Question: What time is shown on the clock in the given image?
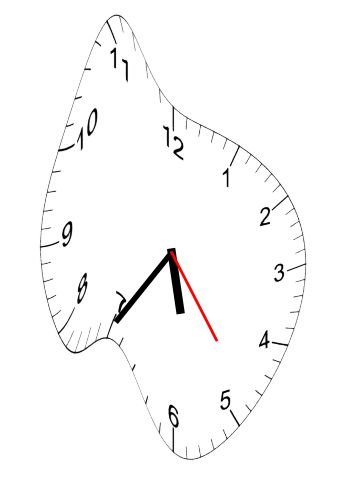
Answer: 05:35:24